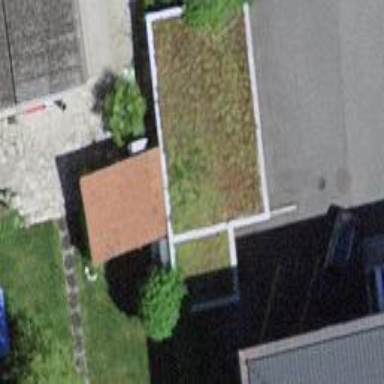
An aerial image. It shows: Garage.